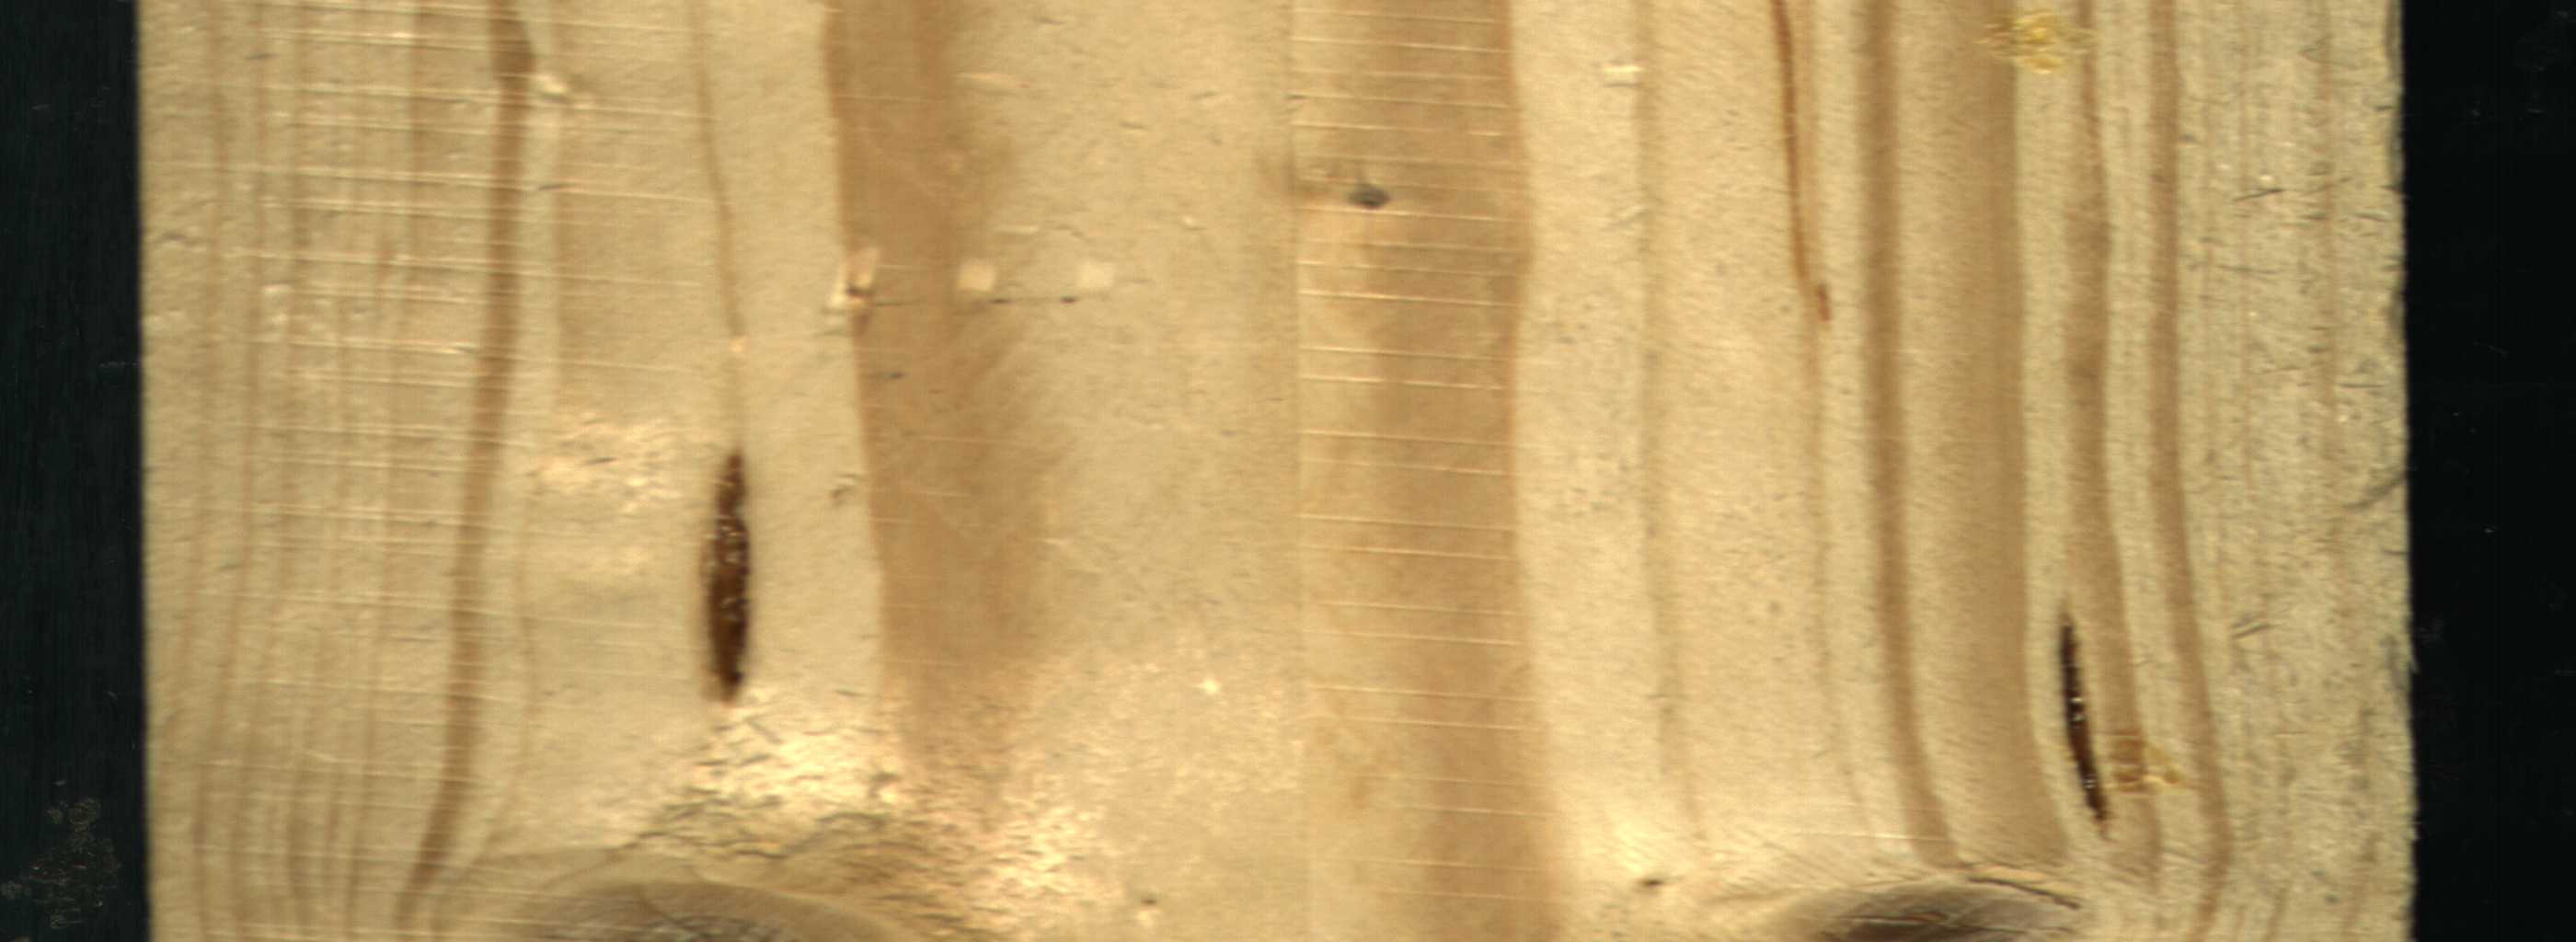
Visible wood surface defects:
resin
resin
resin
knot_with_crack
knot_with_crack